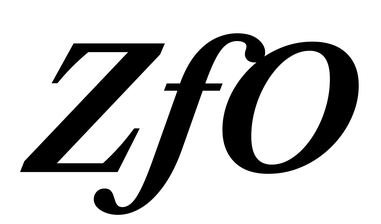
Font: LibreCaslonText-Italic_Bold_Italic